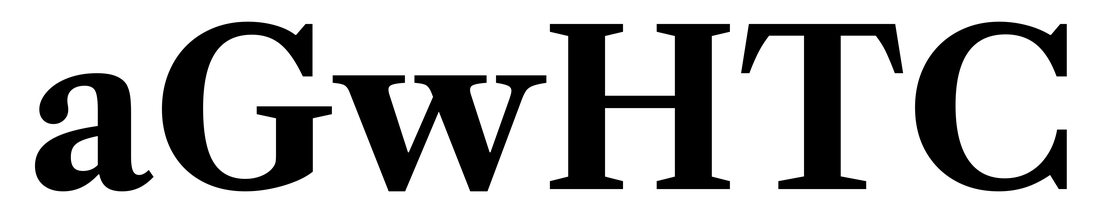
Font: LibreCaslonText_Bold